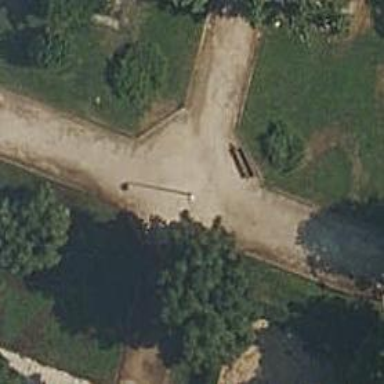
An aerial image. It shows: Pedestrian road.